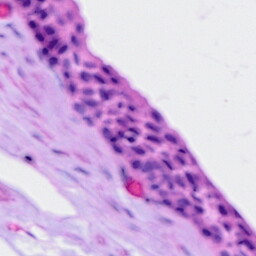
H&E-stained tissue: Ovarian